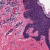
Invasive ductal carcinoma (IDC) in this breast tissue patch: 0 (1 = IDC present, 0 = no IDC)